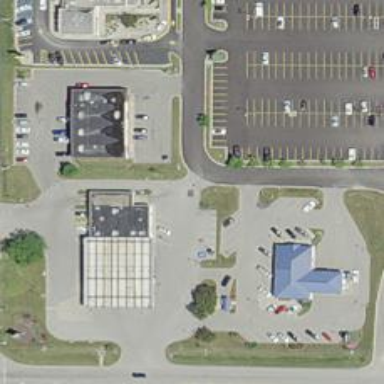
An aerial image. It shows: Convenience shop.